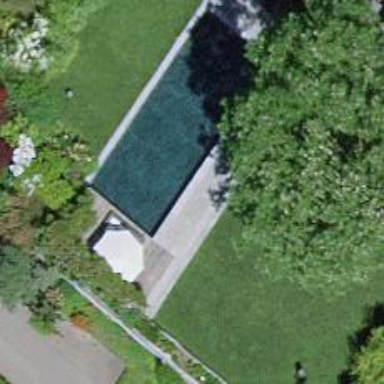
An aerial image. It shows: Swimming pool located in leisure land.